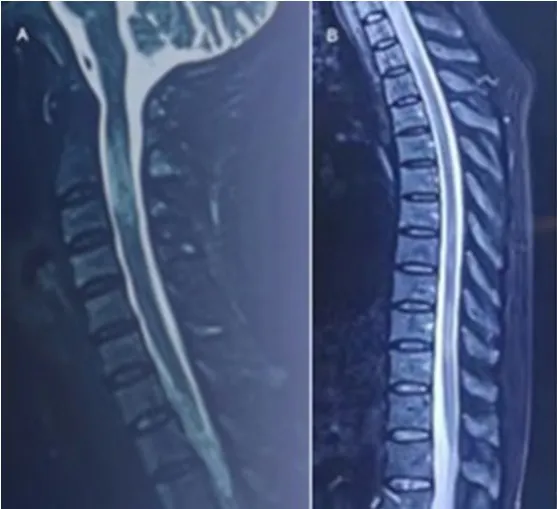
In September 2022, sagittal MRI of the cervical and thoracic vertebrae showed continuous central spinal cord hyperintensities.
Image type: radiology (mri)